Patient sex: M
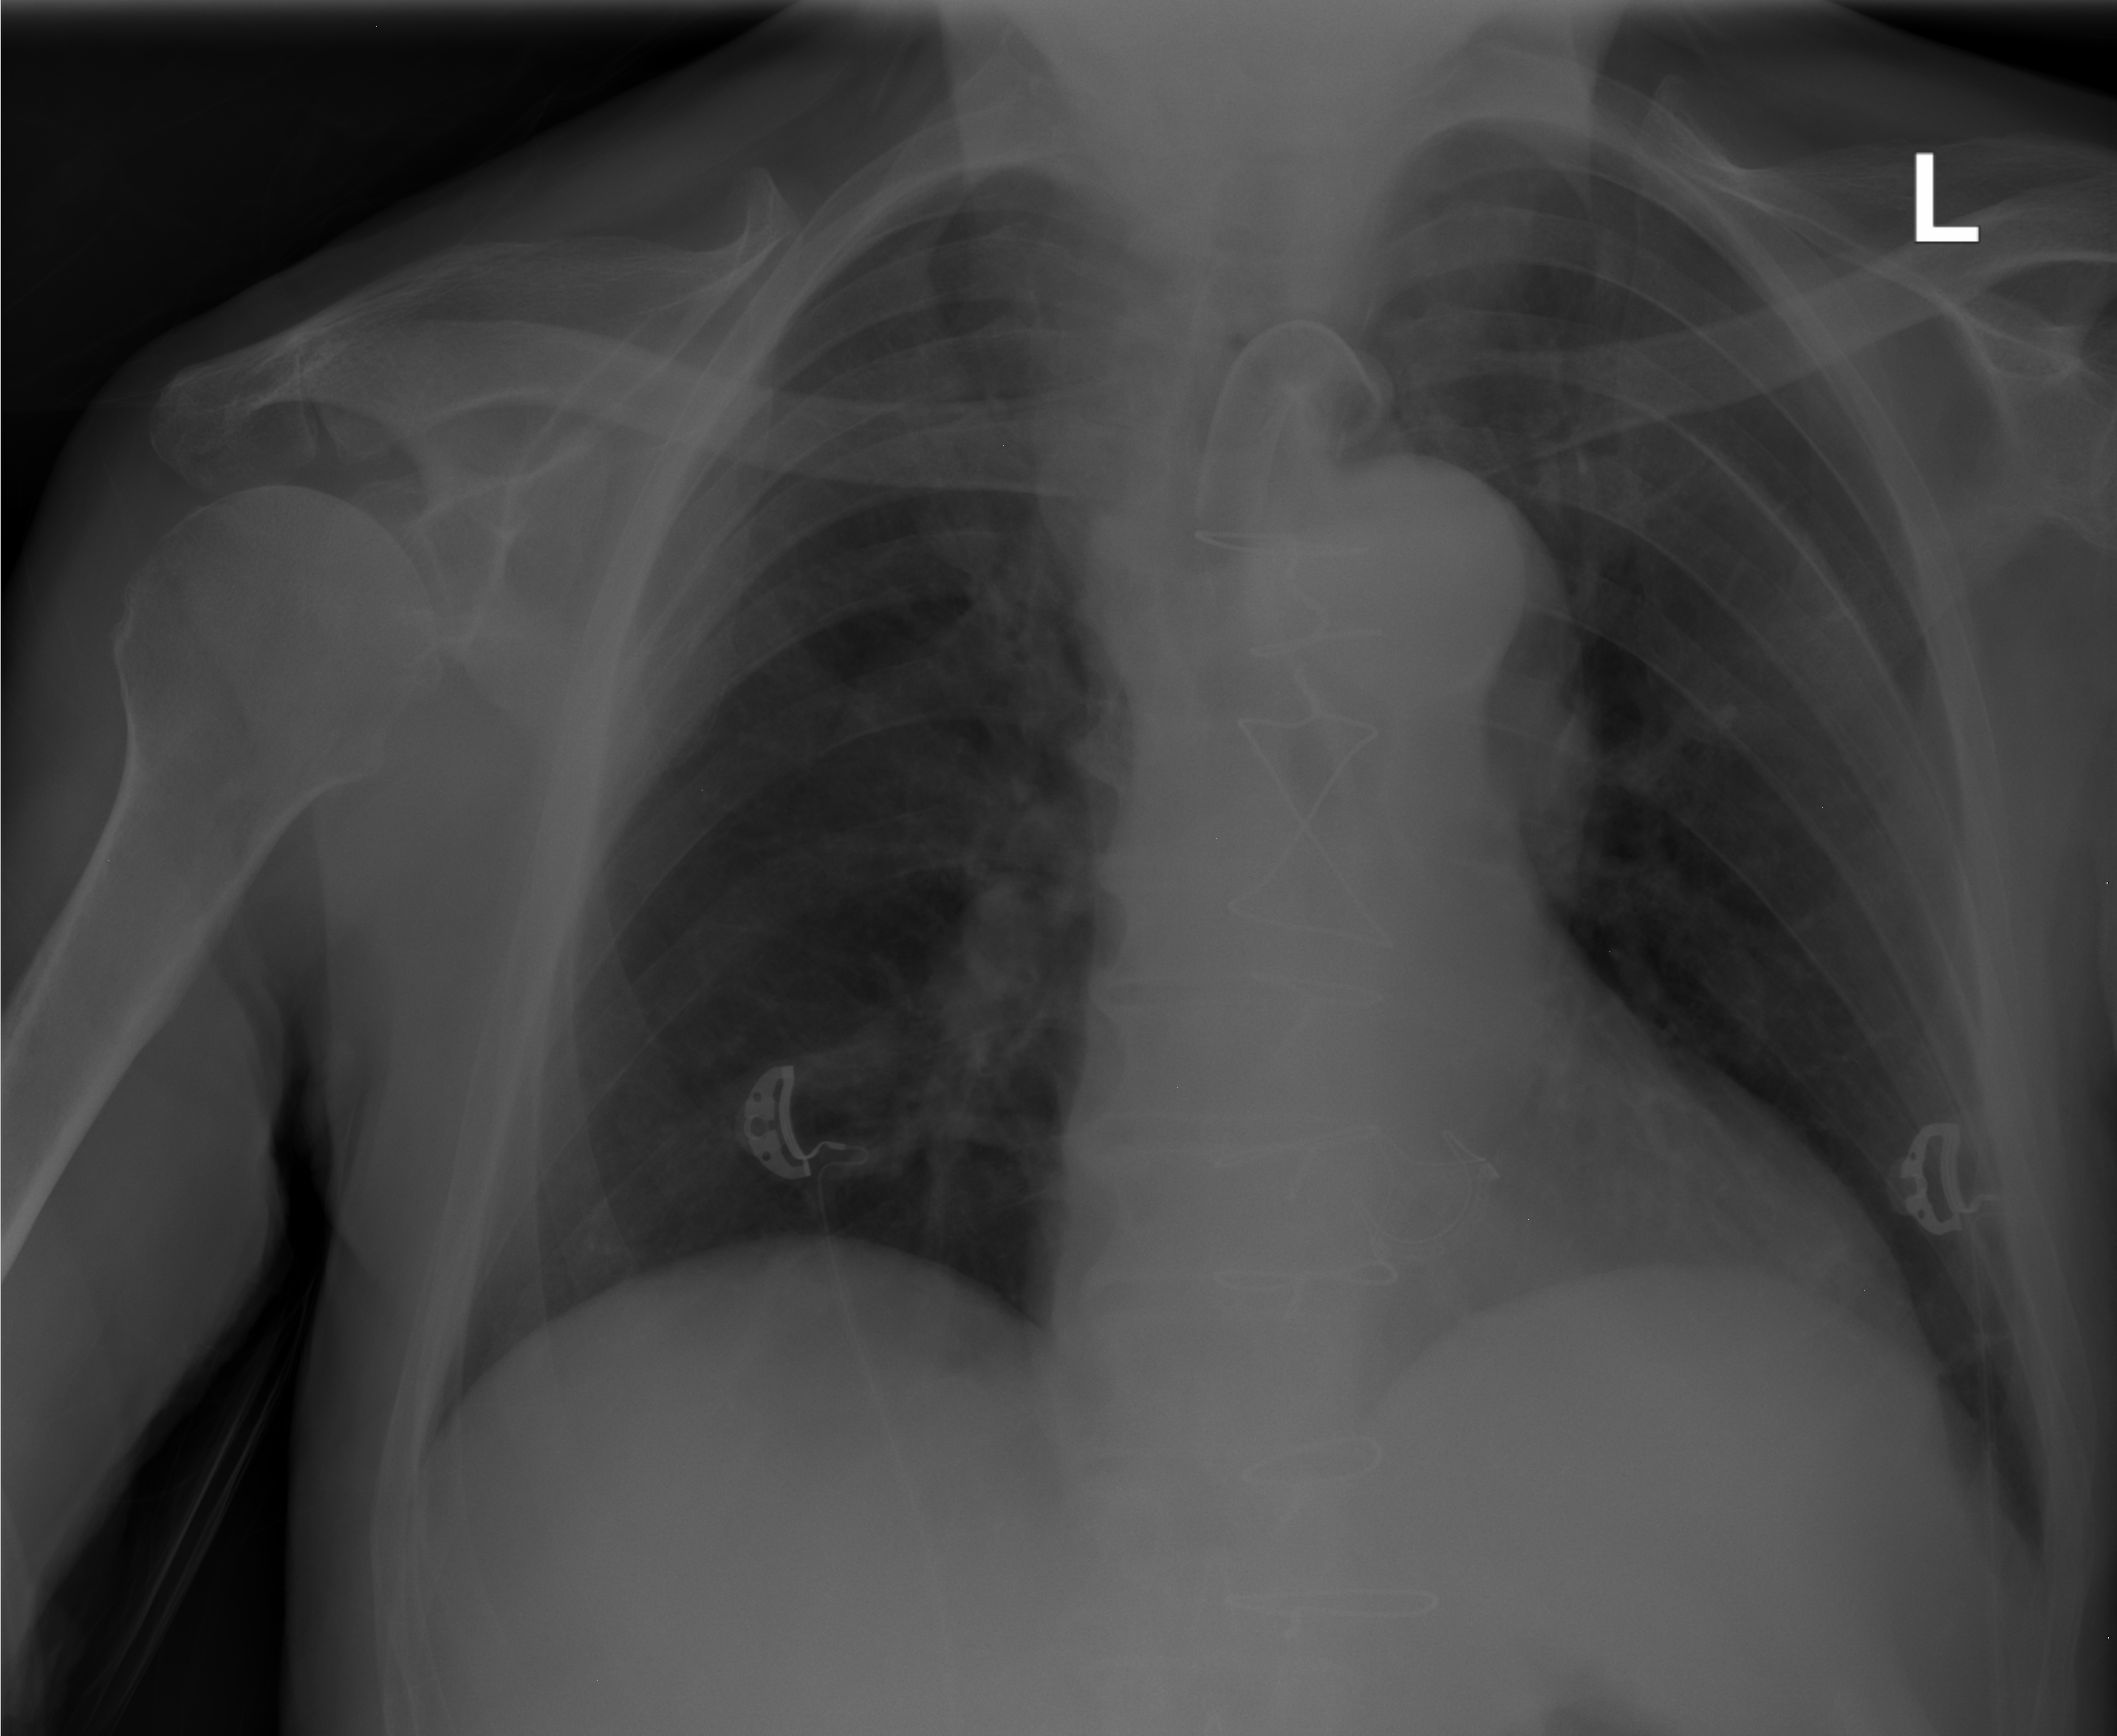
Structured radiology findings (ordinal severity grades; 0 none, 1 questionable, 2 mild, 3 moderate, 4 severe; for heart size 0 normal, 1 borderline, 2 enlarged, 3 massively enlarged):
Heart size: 1
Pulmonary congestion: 0
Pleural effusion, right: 0
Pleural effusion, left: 0
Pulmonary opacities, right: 0
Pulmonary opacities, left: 0
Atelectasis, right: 0
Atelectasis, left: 2